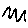
Label: zigzag